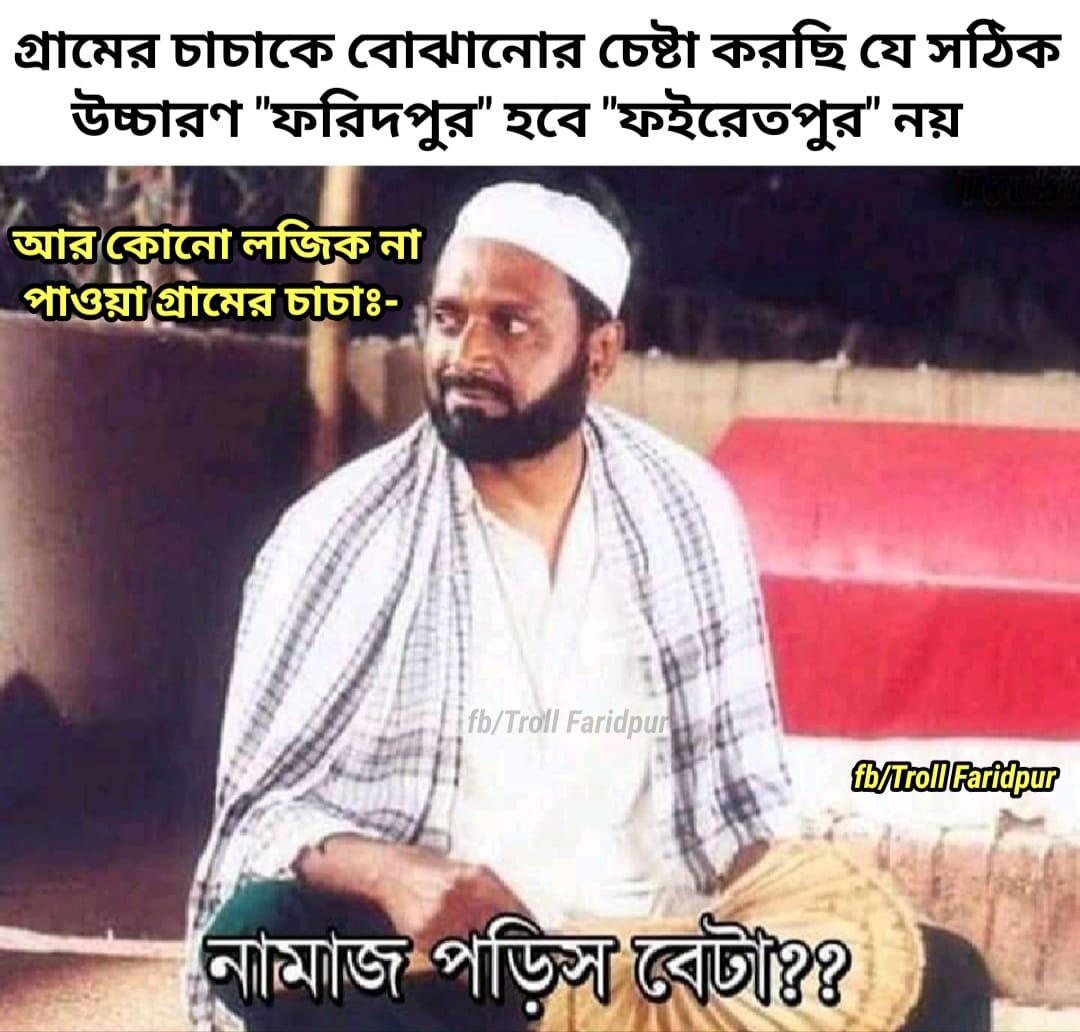
Caption: গ্রামের চাচাকে বোঝানোর চেষ্টা করছি যে সঠিক উচ্চারন " ফরিদপুর " হবে " ফইরেতপুর " নয়    আর কোনো লজিক না পাওয়া গ্রামের চাচাঃ-      নামাজ পড়িস বেটা ??
Label: non-hate